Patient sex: M
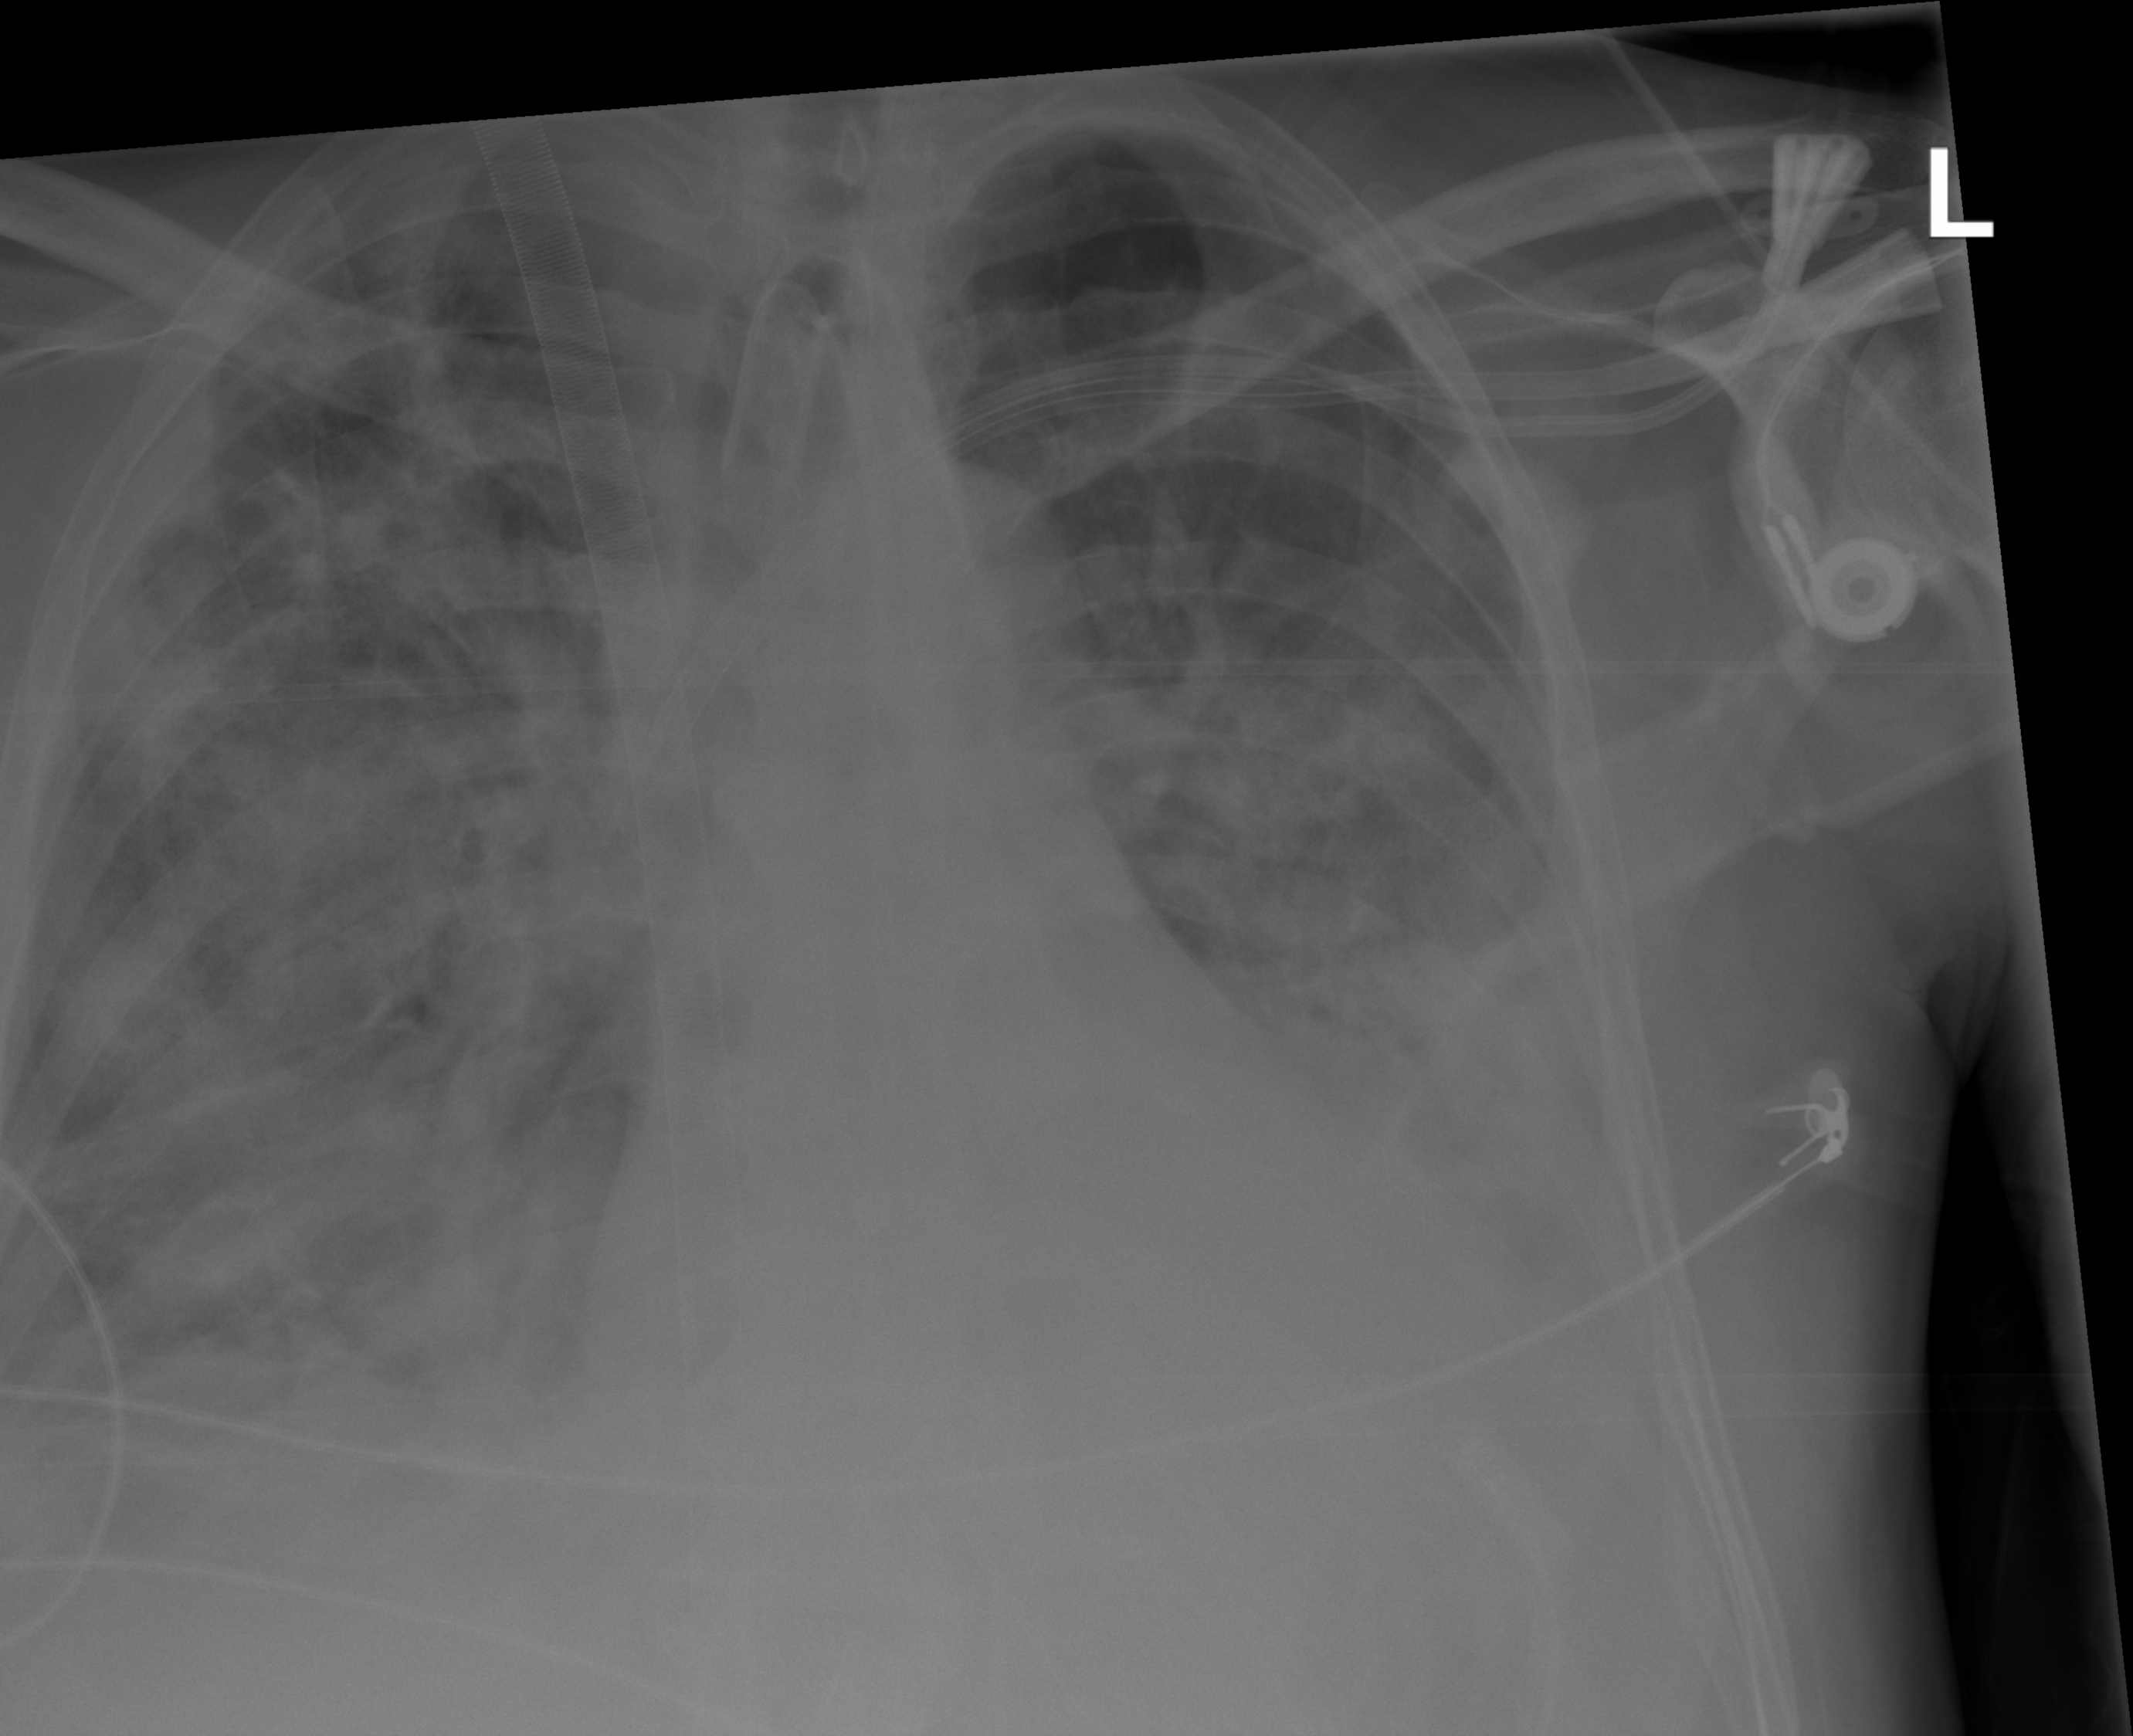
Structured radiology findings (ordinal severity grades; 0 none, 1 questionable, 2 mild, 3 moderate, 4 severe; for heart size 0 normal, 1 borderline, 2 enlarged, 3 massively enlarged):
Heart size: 1
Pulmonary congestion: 2
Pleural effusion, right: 2
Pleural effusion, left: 3
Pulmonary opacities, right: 3
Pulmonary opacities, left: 3
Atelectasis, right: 2
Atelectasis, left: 3